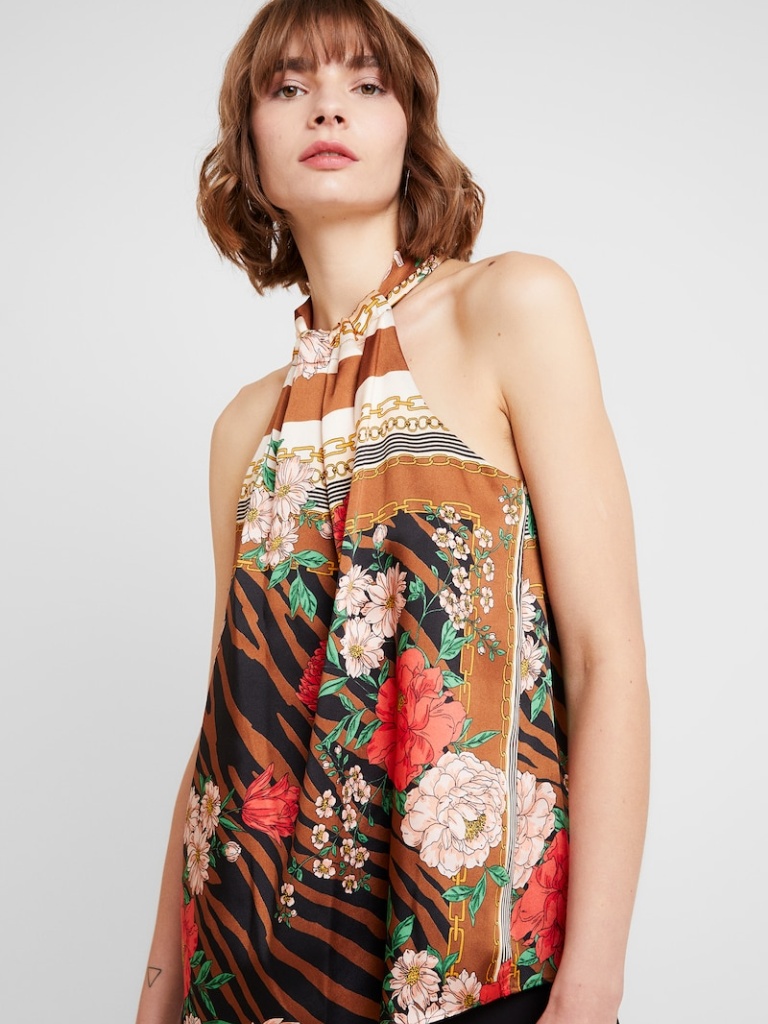
silk loose sleeveless knee length Untucked halter halter